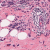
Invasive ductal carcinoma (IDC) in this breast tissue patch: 1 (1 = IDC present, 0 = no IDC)